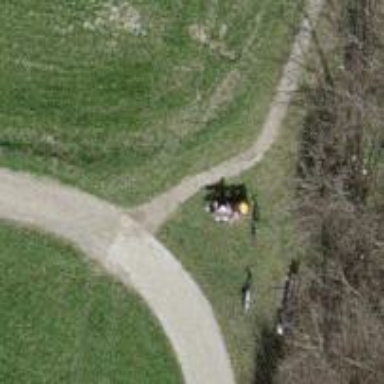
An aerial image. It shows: Bench for seating.